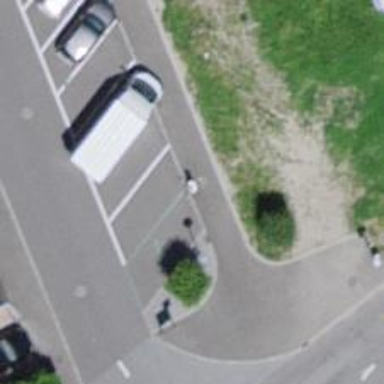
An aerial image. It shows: Charging station.